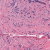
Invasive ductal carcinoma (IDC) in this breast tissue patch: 1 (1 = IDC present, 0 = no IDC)